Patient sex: M
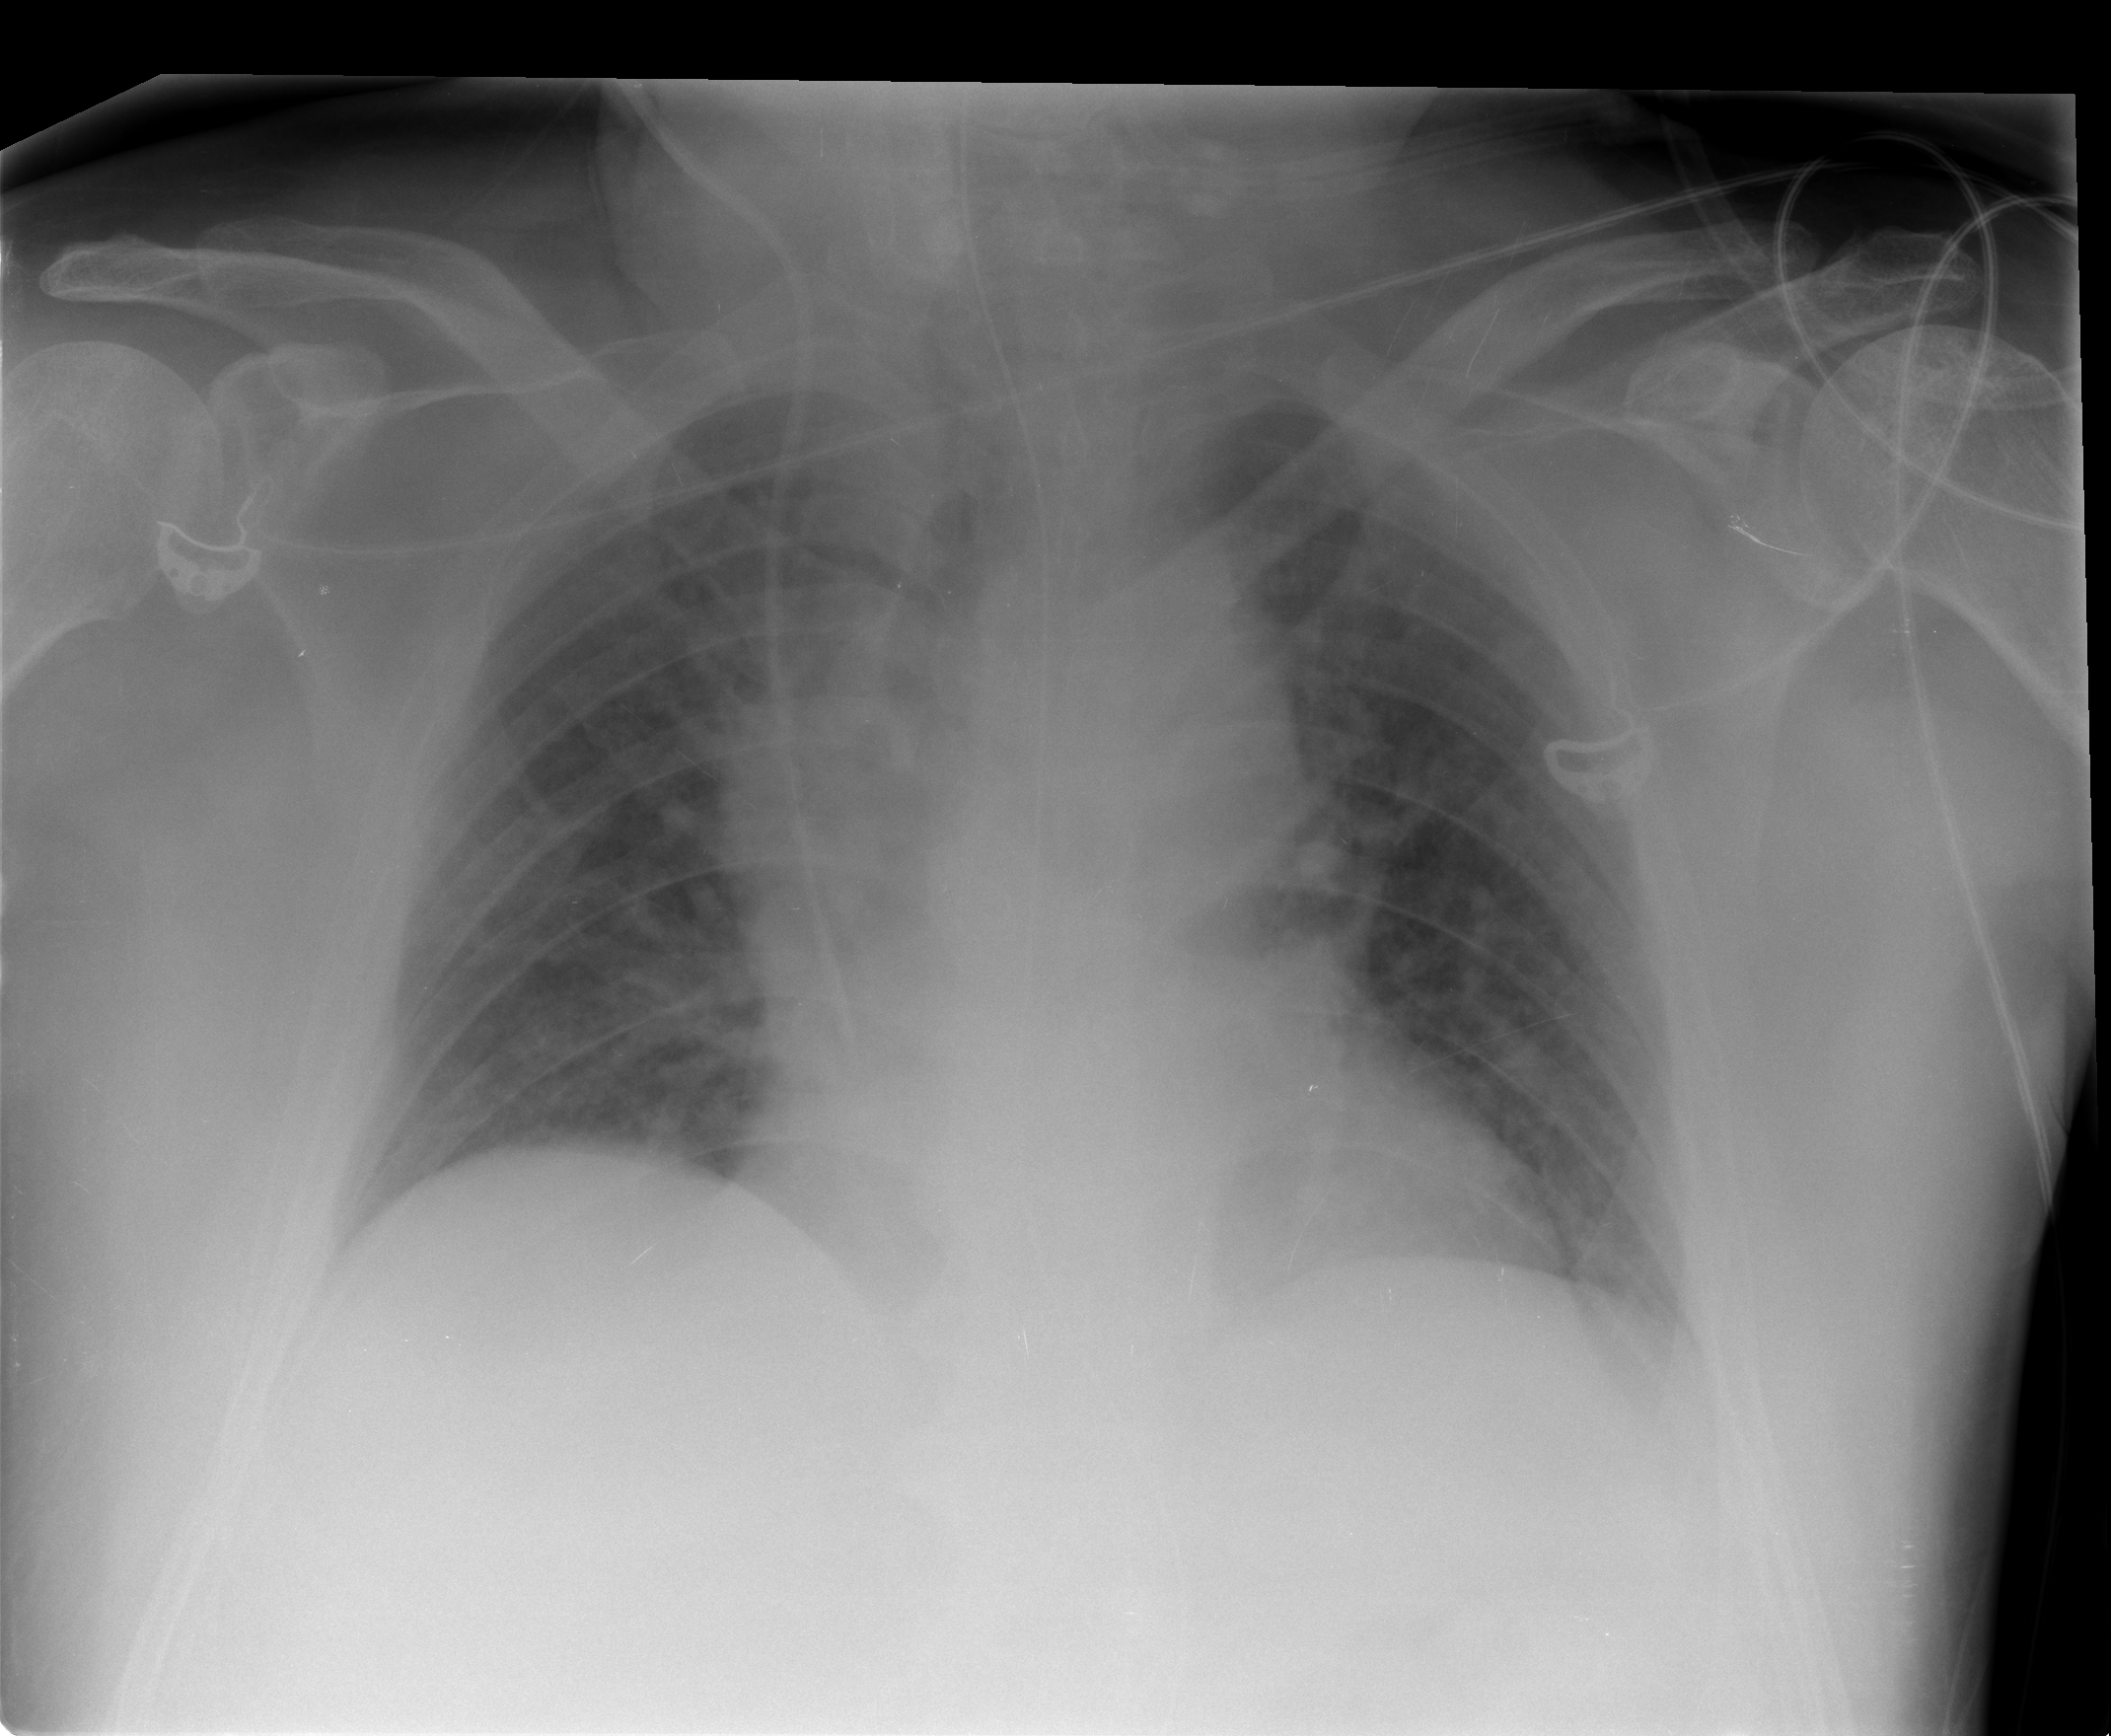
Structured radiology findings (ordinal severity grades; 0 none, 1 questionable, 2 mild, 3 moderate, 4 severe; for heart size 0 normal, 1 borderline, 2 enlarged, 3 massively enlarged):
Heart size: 2
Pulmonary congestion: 3
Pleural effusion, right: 0
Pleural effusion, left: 0
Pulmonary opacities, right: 0
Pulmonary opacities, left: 0
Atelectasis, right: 0
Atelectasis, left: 0